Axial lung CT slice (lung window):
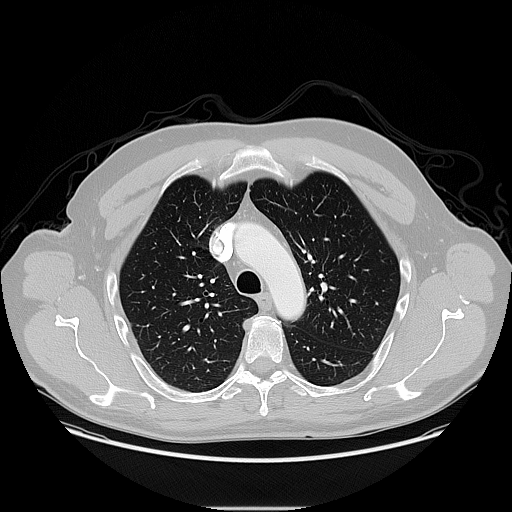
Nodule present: no